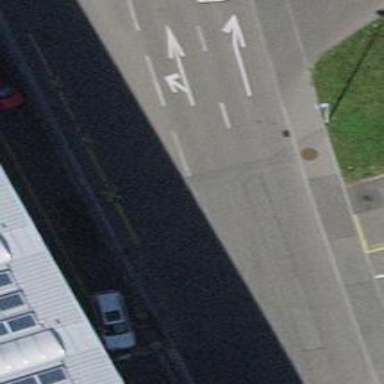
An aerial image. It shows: Residential road with asphalt surface and sidewalk on the left side.